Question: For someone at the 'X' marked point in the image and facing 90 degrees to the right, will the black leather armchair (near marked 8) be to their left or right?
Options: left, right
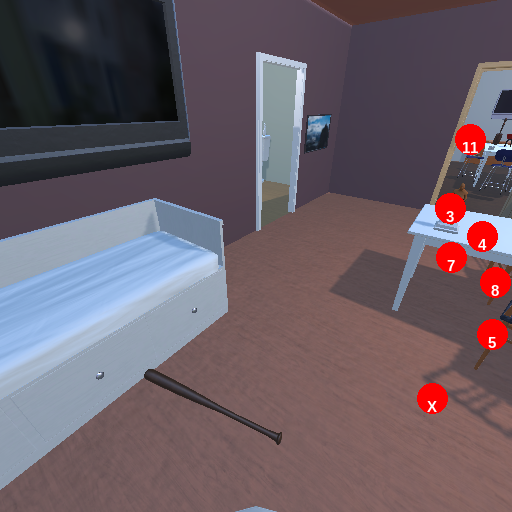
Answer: left